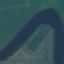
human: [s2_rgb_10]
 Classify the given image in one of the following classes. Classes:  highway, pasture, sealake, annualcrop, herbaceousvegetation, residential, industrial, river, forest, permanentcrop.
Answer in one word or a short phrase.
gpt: River